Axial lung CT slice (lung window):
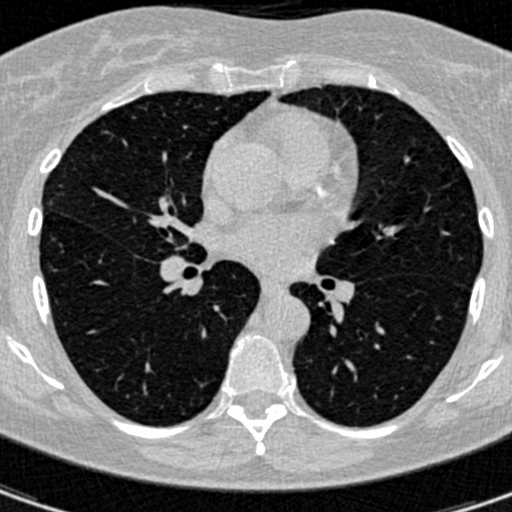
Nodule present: no